Question: How to change background color of Left Top Corner of datagrid. I tried to give color to whole datagrid but still same.

Thanks
Dee
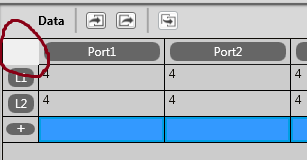
Answer: That color is the same that's used in the selectedrow background when the datagrid loses focus, so:
'''
<Style x:Key="DGStyle" TargetType="{x:Type DataGrid}">
<Style.Resources>
<SolidColorBrush x:Key="{x:Static SystemColors.ControlBrushKey}" Color="{StaticResource SelectedItemBackgroundNotFocused}"/>
</Style.Resources>
</Style>
'''